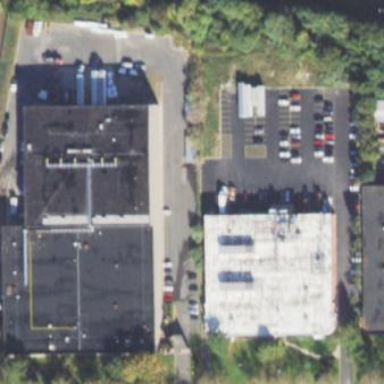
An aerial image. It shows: Commercial building.